Aerial crown-view tile of a tropical tree (Barro Colorado Island, Panama), acquired 20250414:
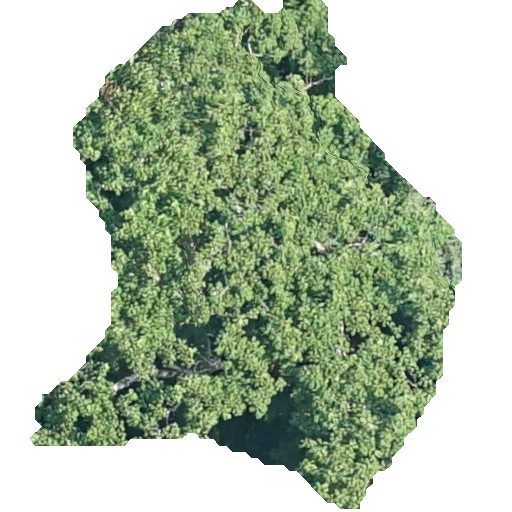
Species: Sterculia apetala
GBIF accepted scientific name: Sterculia apetala
Crown area: 206.231 m²